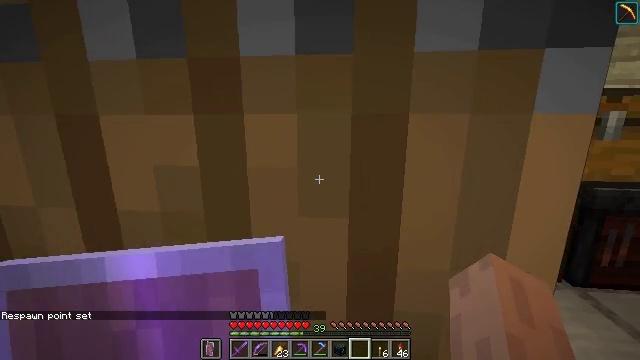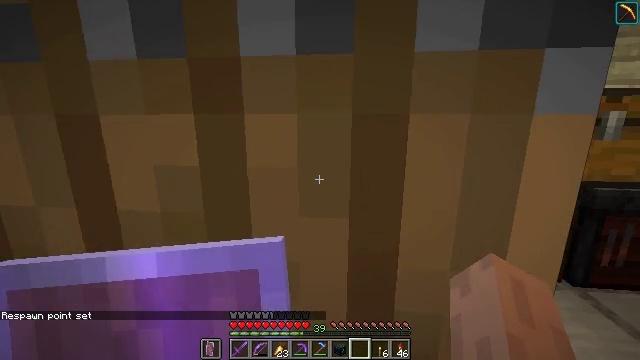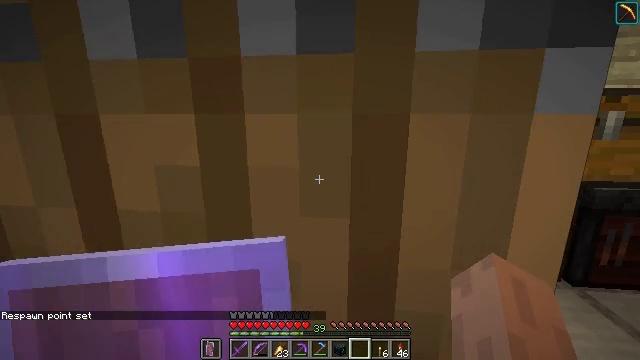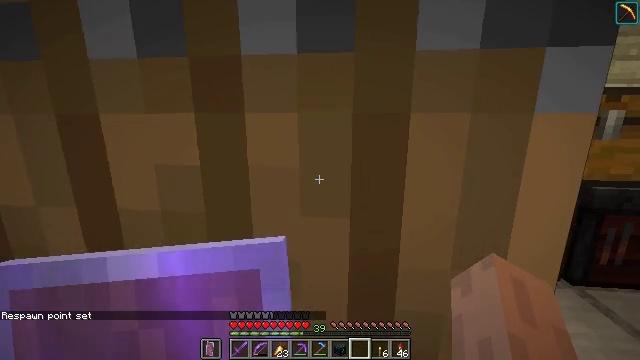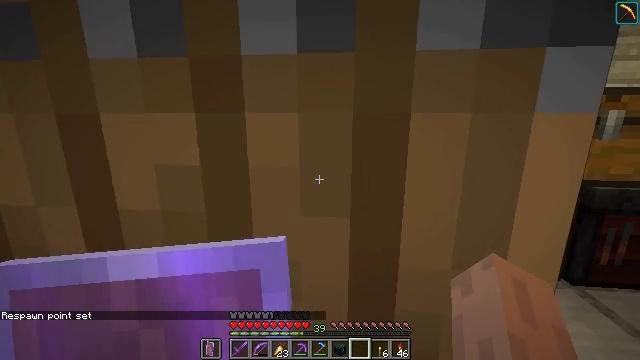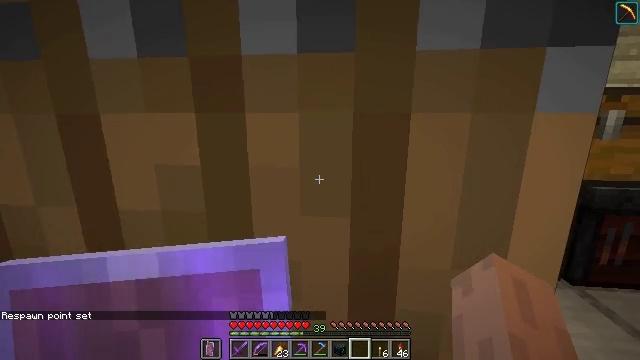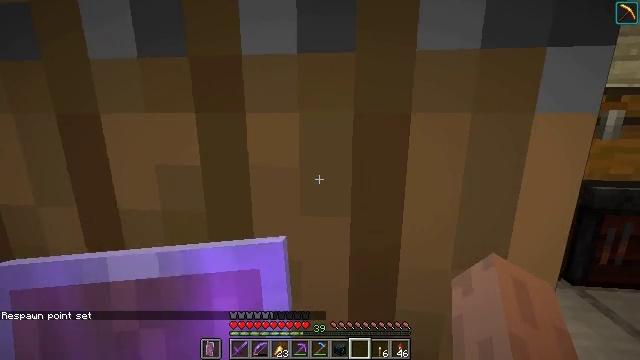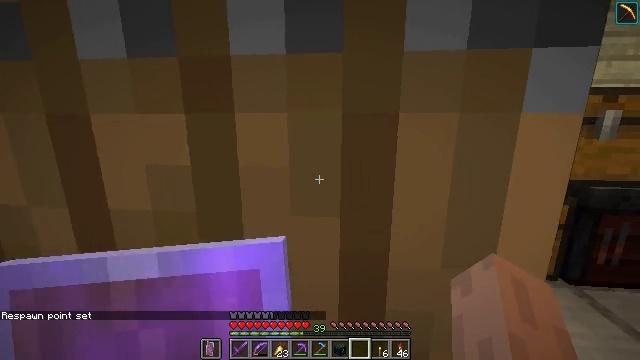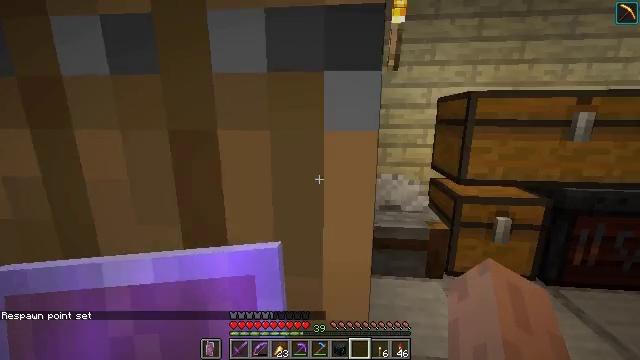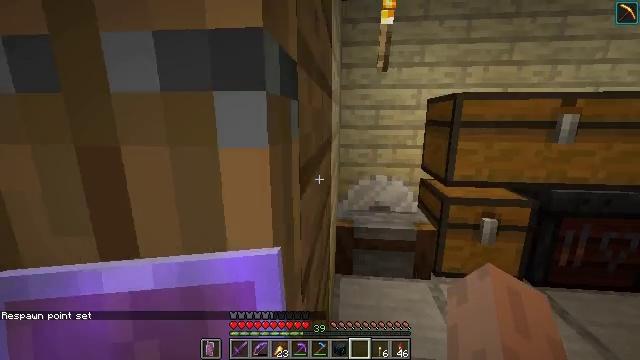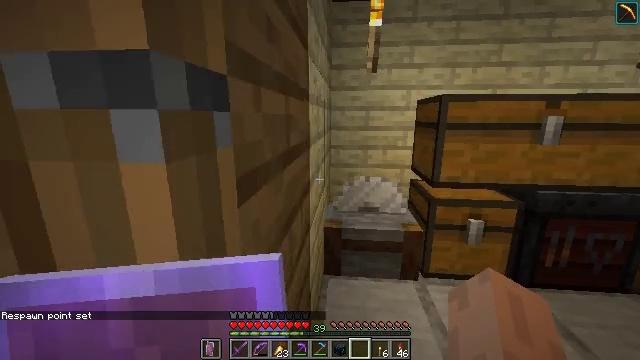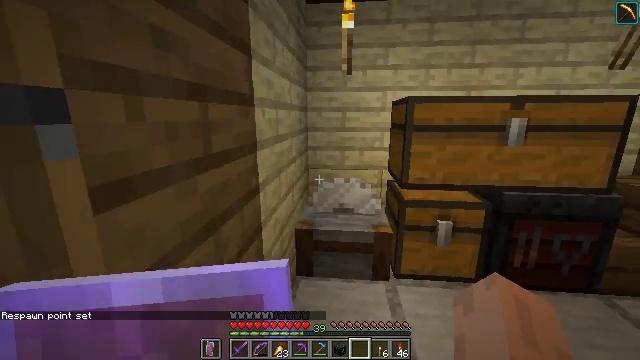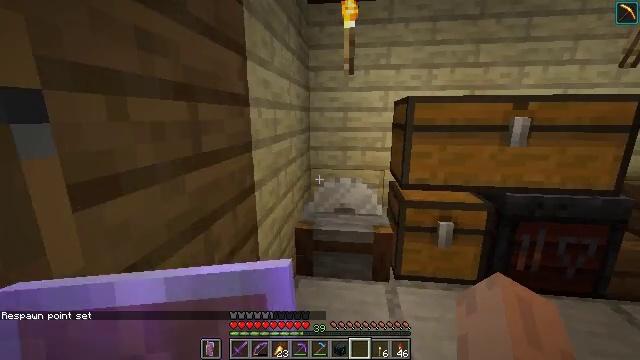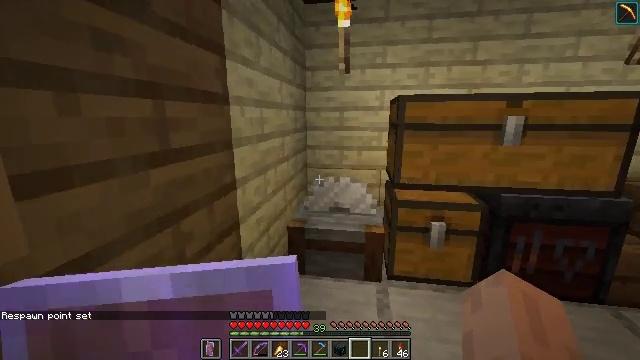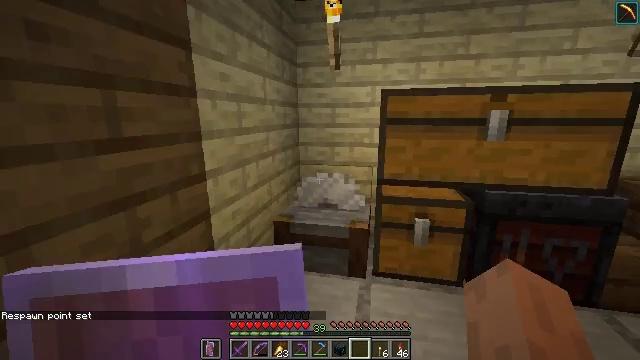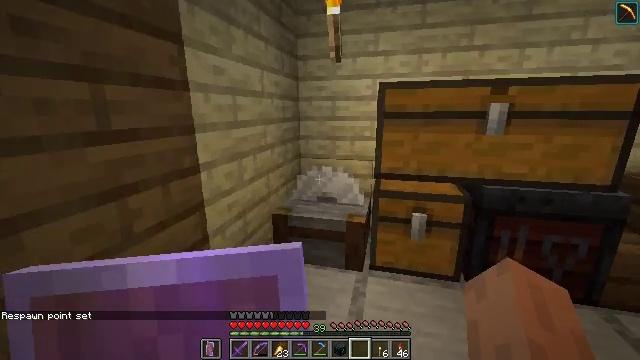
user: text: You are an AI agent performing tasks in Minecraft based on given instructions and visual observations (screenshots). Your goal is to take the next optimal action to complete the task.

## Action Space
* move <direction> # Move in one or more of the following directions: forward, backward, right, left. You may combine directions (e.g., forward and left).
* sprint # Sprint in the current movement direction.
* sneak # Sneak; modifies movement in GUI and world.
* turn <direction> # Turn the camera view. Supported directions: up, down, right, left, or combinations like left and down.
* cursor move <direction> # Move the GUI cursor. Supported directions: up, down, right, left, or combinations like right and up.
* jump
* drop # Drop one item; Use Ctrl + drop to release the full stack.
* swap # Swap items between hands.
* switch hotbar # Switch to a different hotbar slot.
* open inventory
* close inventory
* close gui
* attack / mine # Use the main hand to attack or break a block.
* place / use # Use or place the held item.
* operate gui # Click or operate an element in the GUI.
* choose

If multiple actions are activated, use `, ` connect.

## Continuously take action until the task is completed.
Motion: motion action
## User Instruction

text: Remove a tropical fish from the inventory.
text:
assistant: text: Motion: no_op
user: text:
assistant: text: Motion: no_op
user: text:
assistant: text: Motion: no_op
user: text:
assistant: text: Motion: no_op
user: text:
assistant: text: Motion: no_op
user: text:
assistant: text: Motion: no_op
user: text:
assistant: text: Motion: move right
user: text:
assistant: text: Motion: move right
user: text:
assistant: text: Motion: move right
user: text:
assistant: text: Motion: move right
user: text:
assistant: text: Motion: move right
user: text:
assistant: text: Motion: move right, turn left
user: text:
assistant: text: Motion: move right, turn left
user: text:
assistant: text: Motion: move right, turn left
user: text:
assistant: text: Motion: turn left and down
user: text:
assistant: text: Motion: turn down
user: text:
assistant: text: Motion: turn right and down
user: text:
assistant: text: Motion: turn right and down
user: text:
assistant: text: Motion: turn right and down
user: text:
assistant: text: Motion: no_op
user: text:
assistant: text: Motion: no_op
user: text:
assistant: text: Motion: no_op
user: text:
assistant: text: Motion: turn left
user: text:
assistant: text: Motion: turn left
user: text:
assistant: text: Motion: turn left
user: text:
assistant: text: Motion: use / place
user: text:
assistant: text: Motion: use / place
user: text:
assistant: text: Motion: use / place
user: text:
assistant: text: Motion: use / place
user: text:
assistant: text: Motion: no_op